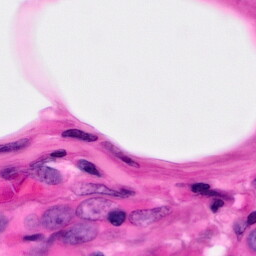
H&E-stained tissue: Pancreatic